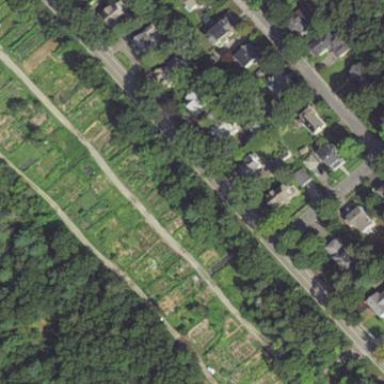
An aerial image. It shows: Allotments area.